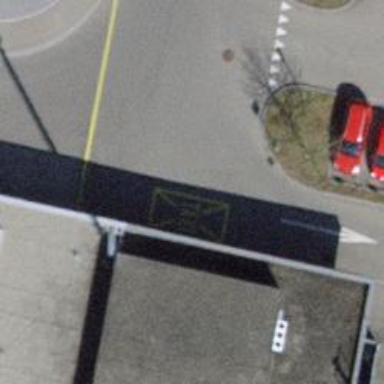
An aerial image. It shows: Taxi stand.